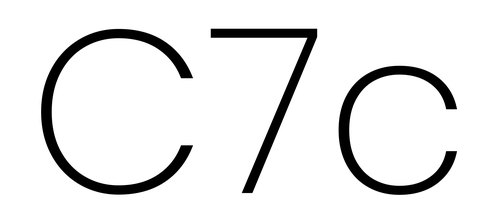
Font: Poppins-ExtraLight